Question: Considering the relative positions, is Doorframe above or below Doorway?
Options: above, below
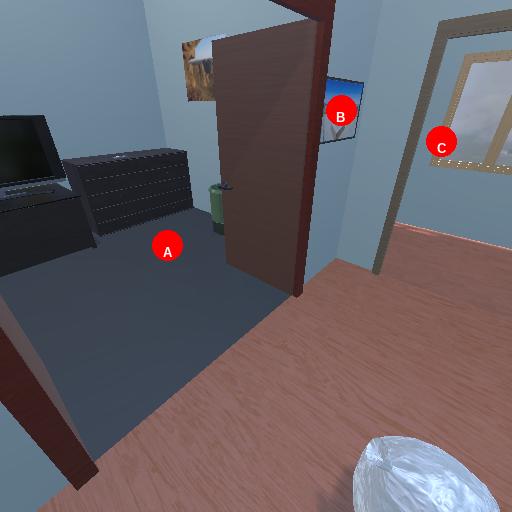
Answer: above